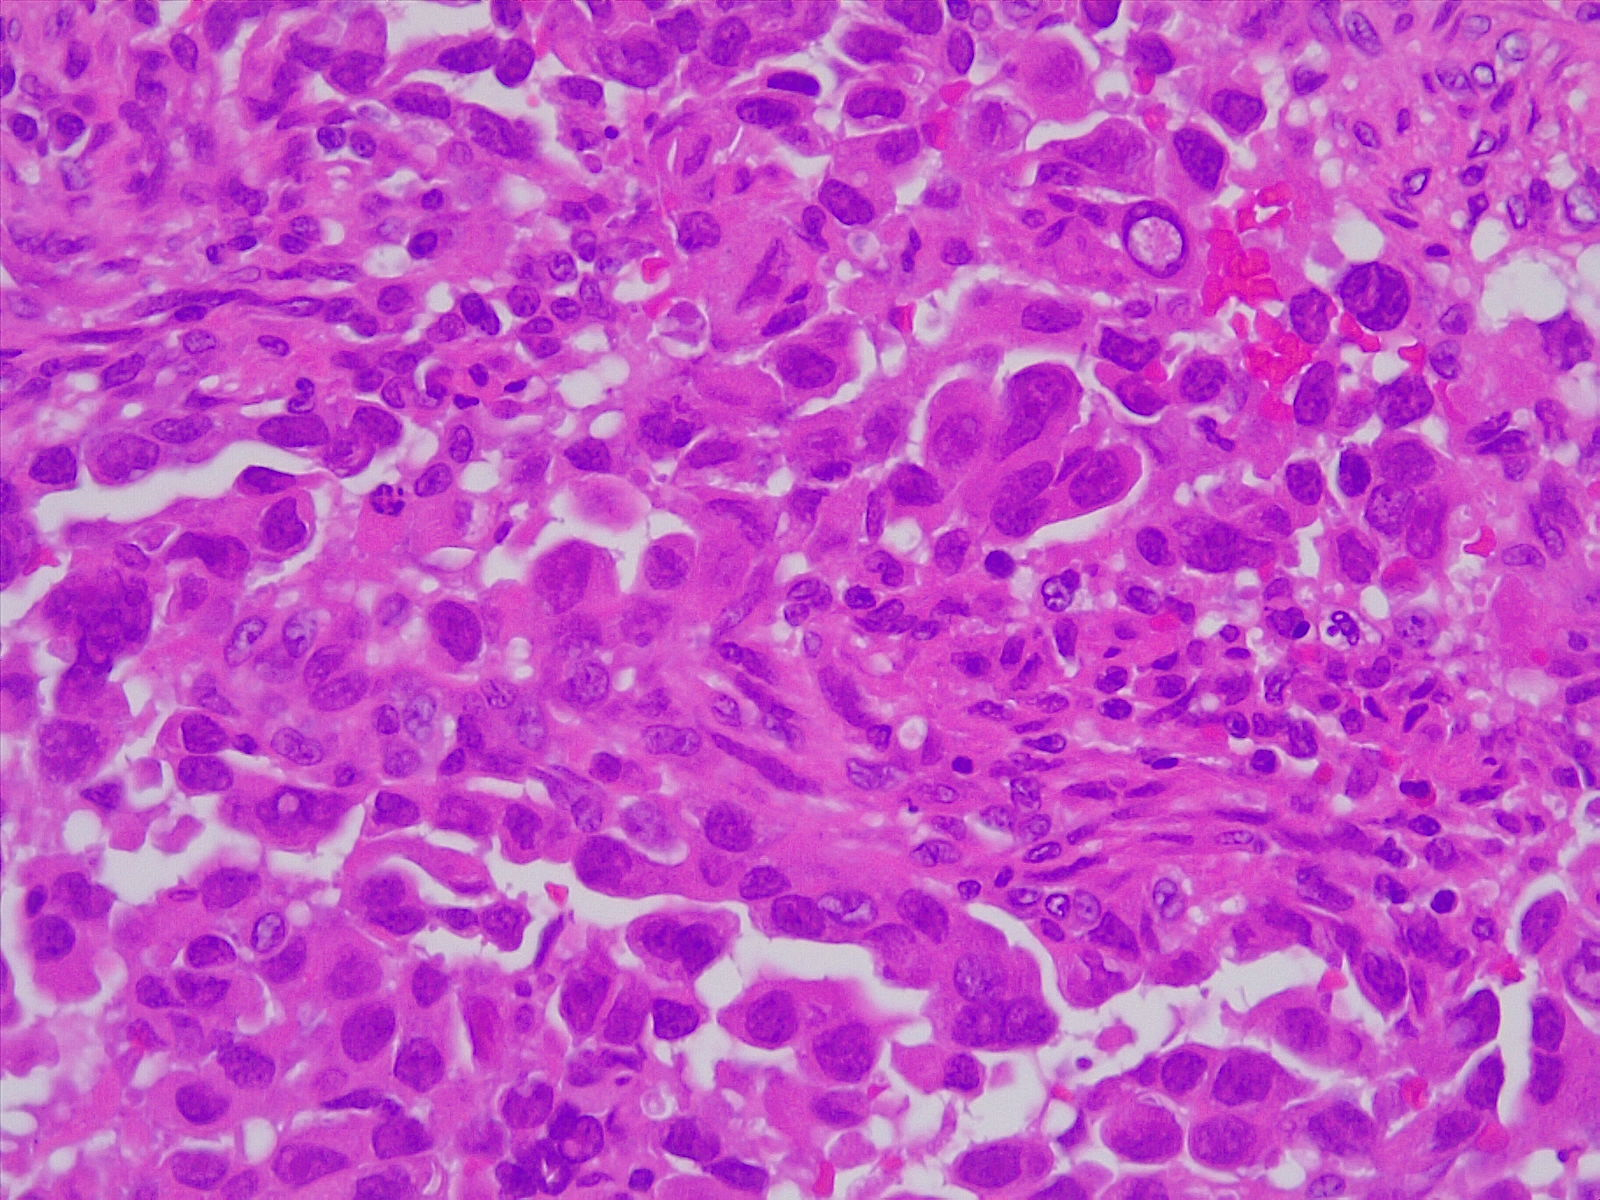
Label: lung adenocarcinoma, poorly differentiated